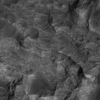
Atmospheric dust classification: not_dusty